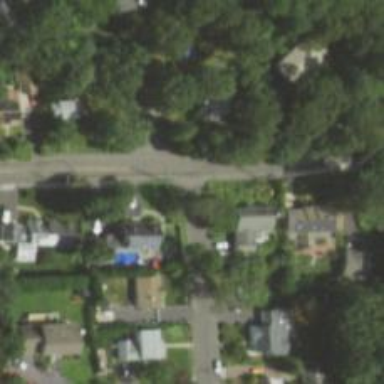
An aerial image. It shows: Road with stop sign.